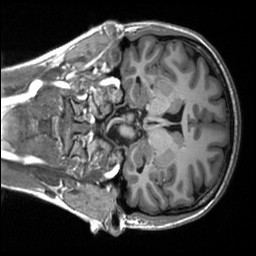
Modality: T1w
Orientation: coronal
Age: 21
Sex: female
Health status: healthy
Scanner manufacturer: siemens
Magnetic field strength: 3 T
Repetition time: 2.53 s
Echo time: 0.00219 s